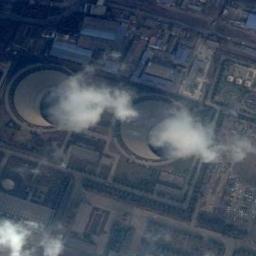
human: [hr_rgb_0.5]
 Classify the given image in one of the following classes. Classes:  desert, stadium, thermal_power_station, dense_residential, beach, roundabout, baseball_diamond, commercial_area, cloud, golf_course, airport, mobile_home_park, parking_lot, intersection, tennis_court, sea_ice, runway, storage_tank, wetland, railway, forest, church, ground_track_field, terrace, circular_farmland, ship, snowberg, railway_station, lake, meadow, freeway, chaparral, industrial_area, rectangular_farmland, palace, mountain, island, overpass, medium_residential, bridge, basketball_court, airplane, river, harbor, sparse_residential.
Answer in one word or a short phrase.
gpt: thermal_power_station